Question: I have Python classes on University, however I'm not into the programming stuff and I have a problem with one exercise.
We've got to create an array that looks like this:

While having the list of x (from 1.0 to 10.0, as see in the array) and formulas for y1 and y2 which are: y1=sin(x) and y2=sin(x)*2.7^(-x).
My code looks like this:
'''
x=[1.0, 1.5, 2.0, 2.5, 3.0, 3.5, 4.0, 4.5, 5.0, 5.5, 6.0, 6.5, 7.0, 7.5, 8.0, 8.5, 9.0, 9.5, 10.0]
y1=[]
y2=[]
for i in x:
l=math.sin(i)
l=round(l, 5)
y1.append(l)
for o in x:
o=math.sin(o)*(pow(2.7, -o))
o=round(o, 6)
y2.append(o)
'''
Can you help me how to get that three lists into one that looks like on the photo?
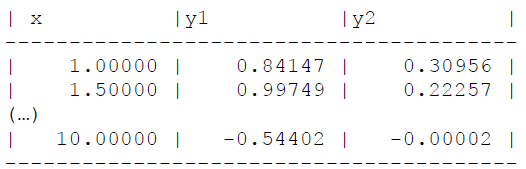
Answer: Essentially, what you need to do is go through your 'x' (the structures declared with square brackets in Python are , not ) and, for each element, calculate either of those sine formulae you presented.
## Getting the numbers
You were on the right track, but you are missing a couple of things:
1. you forgot import the math module (or you omitted that line in your snippet).
2. to get an output on your console, you need to print your lists, x, y1 and y2. Just add three prints at the end of your script, like this:
'''
# the print function will output everything you give it, separated by a space
print("x:", x)
print("y1:", y1)
print("y2:", y2)
'''
Now, your script should output the following:
'''
x: [1.0, 1.5, 2.0, 2.5, 3.0, 3.5, 4.0, 4.5, 5.0, 5.5, 6.0, 6.5, 7.0, 7.5, 8.0, 8.5, 9.0, 9.5, 10.0]
y1: [0.84147, 0.99749, 0.9093, 0.59847, 0.14112, -0.35078, -0.7568, -0.97753, -0.95892, -0.70554, -0.27942, 0.21512, 0.65699, 0.938, 0.98936, 0.79849, 0.41212, -0.07515, -0.54402]
y2: [0.311656, 0.224836, 0.124732, 0.049961, 0.00717, -0.010846, -0.014241, -0.011194, -0.006683, -0.002992, -0.000721, 0.000338, 0.000628, 0.000546, 0.00035, 0.000172, 5.4e-05, -6e-06, -2.6e-0
5]
'''
---
Some other notes:
- 'for'- 'pow''**''^''pow(2.7, -o)''2.7**(-o)'- 'for''map'
'''
# not doing round to be shorter
y1 = list(map(lambda i: math.sin(i), x))
y2 = list(map(lambda i: math.sin(i)*2.7**(-i), x))
'''
-
'''
y1 = [math.sin(i) for i in x]
y2 = [math.sin(i)*2.7**(-i) for i in x]
'''
## Printing them in a table
Python has rather powerful string formatting, which makes printing these lists as tables pretty simple :D
The full code is as follows:
'''
# Construct the header
header = f"| {'x':10} | {'y1':10} | {'y2':10} |"
# enough dashes to underline the whole header
line = "-" * len(header)
print(header)
print(line)
# Iterate through the three lists and print them with appropriate
# spacing and decimal places
for ix, iy1, iy2 in zip(x, y1, y2):
print(f"| {ix:10.5f} | {iy1:10.5f} | {iy2:10.5f} |")
print("-" * len(header)) # print new dash line
'''
I'm making use of , which makes formatting strings really easy. You just put an 'f' before the opening quotes and then you can insert variables inside curly brackets. Additionally, you can tell Python how wide you want the inserted string to be, which is what those '10's following the columns are. You can also specify how many decimal places you want, in case you're printing floats, which is done by adding those '.5f' (format float with 5 decimal places with a '.' as separator) after the width.
Finally, the 'zip' function allows you to iterate multiple things at the same time. In this case, I used it to go through all three lists at the same time to print each of their values on the same lines.
## Final output
'''
| x | y1 | y2 |
----------------------------------------
| 1.00000 | 0.84147 | 0.31166 |
| 1.50000 | 0.99749 | 0.22484 |
| 2.00000 | 0.90930 | 0.12473 |
| 2.50000 | 0.59847 | 0.04996 |
| 3.00000 | 0.14112 | 0.00717 |
| 3.50000 | -0.35078 | -0.01085 |
| 4.00000 | -0.75680 | -0.01424 |
| 4.50000 | -0.97753 | -0.01119 |
| 5.00000 | -0.95892 | -0.00668 |
| 5.50000 | -0.70554 | -0.00299 |
| 6.00000 | -0.27942 | -0.00072 |
| 6.50000 | 0.21512 | 0.00034 |
| 7.00000 | 0.65699 | 0.00063 |
| 7.50000 | 0.93800 | 0.00055 |
| 8.00000 | 0.98936 | 0.00035 |
| 8.50000 | 0.79849 | 0.00017 |
| 9.00000 | 0.41212 | 0.00005 |
| 9.50000 | -0.07515 | -0.00001 |
| 10.00000 | -0.54402 | -0.00003 |
----------------------------------------
'''
---
I hope this helps you, and feel free to ask questions in the comments!